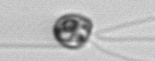
Label: flagellate_morphotype1